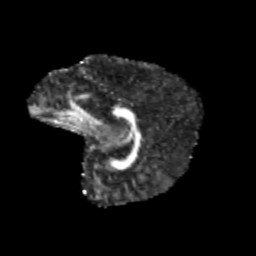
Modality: FA
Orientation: sagittal
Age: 11
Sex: female
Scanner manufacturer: siemens
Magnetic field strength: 3 T
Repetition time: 3.8 s
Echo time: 0.07 s